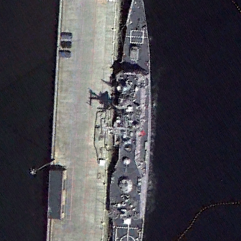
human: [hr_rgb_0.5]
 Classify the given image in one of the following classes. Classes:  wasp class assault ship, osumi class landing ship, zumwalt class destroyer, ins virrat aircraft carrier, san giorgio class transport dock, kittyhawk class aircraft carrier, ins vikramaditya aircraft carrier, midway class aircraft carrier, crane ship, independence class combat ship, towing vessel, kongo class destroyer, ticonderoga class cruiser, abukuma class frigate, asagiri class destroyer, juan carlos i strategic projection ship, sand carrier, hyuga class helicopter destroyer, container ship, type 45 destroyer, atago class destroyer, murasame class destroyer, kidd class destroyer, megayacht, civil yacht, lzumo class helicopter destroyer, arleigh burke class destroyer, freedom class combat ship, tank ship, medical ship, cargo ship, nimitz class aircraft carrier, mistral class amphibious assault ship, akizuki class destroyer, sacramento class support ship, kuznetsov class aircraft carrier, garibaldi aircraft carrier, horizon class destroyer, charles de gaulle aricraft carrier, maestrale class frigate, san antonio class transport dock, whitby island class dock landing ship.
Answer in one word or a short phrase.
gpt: Ticonderoga class cruiser